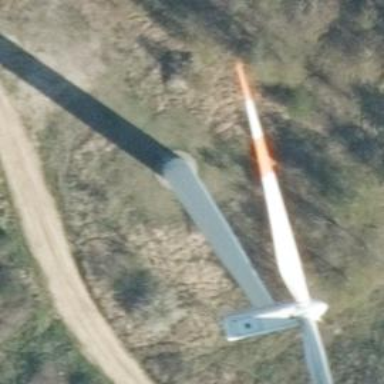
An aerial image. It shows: Wind turbine generator made by Vestas. The generator utilizes wind as its power source and belongs to the horizontal axis type.